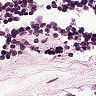
Metastatic tissue present: no